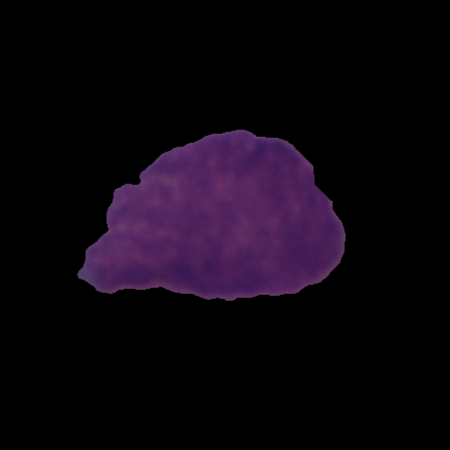
Label: cancer